Brain MRI, t2w sequence, axial 2D slice.
Patient: age 23, sex M, weight 78 kg, height 1.78 m
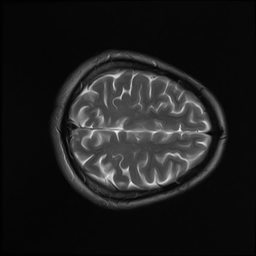